Question: After creating a vNext release and trying to initiate it from the command line I quickly realized that it is no longer supported.
In order to figure how to accomplish initiating a release from outside of a TFS build I stumbled upon this <URL>. However I'm unable to see any REST Api's in my install of release management.
Components Installed:
-
### What I have setup in IIS
Below is where I am expecting to see these API's under something like:
<URL>

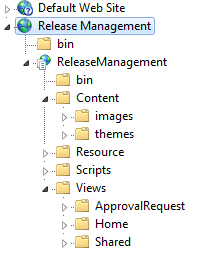
Answer: Those API's don't physically exist and are provided by a runtime engine. If you use the documented calls you will get access to the API.
Note: Most Rest API's don't physically exist in the way that you describe. You can use Fiddler to interrogate the running API for discoverability.